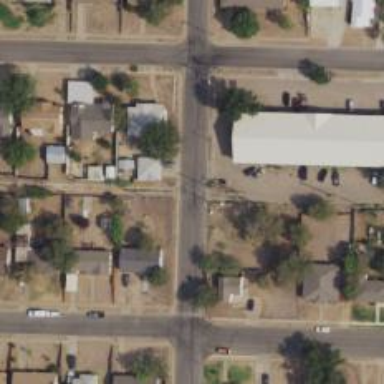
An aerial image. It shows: Alley classified as service road.